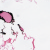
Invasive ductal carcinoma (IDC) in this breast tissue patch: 0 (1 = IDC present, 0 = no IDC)